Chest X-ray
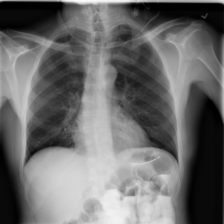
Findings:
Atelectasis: negative
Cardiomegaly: negative
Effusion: negative
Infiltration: negative
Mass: negative
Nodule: negative
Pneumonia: negative
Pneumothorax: negative
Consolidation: negative
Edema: negative
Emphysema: negative
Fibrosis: negative
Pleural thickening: negative
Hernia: negative